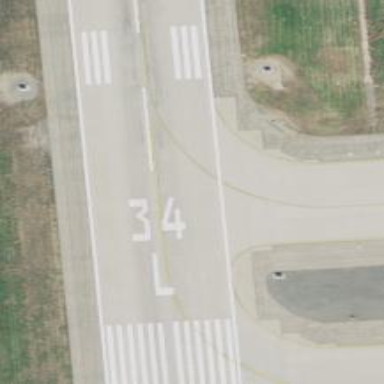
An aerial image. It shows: Runway surface made of asphalt at airport.